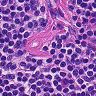
Metastatic tissue present: no